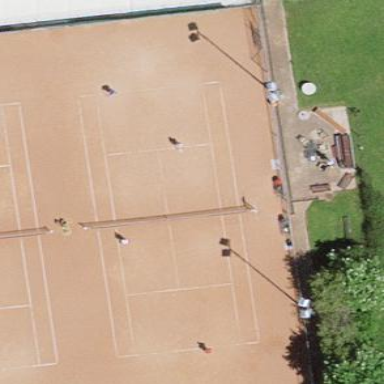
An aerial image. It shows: Tennis court on the leisure land pitch.